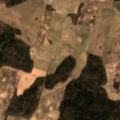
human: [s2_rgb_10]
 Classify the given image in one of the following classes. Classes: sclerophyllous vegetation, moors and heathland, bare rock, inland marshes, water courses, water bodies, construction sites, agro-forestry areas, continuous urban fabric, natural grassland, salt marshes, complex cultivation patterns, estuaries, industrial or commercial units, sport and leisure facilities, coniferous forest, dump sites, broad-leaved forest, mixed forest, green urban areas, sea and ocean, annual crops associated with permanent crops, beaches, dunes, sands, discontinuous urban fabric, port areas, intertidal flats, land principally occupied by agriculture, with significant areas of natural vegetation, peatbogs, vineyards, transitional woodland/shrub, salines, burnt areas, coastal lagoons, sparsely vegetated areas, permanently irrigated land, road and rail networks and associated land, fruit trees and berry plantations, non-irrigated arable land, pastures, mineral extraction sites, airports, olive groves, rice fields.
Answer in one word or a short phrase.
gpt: non-irrigated arable land, complex cultivation patterns, land principally occupied by agriculture, with significant areas of natural vegetation, mixed forest